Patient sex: F
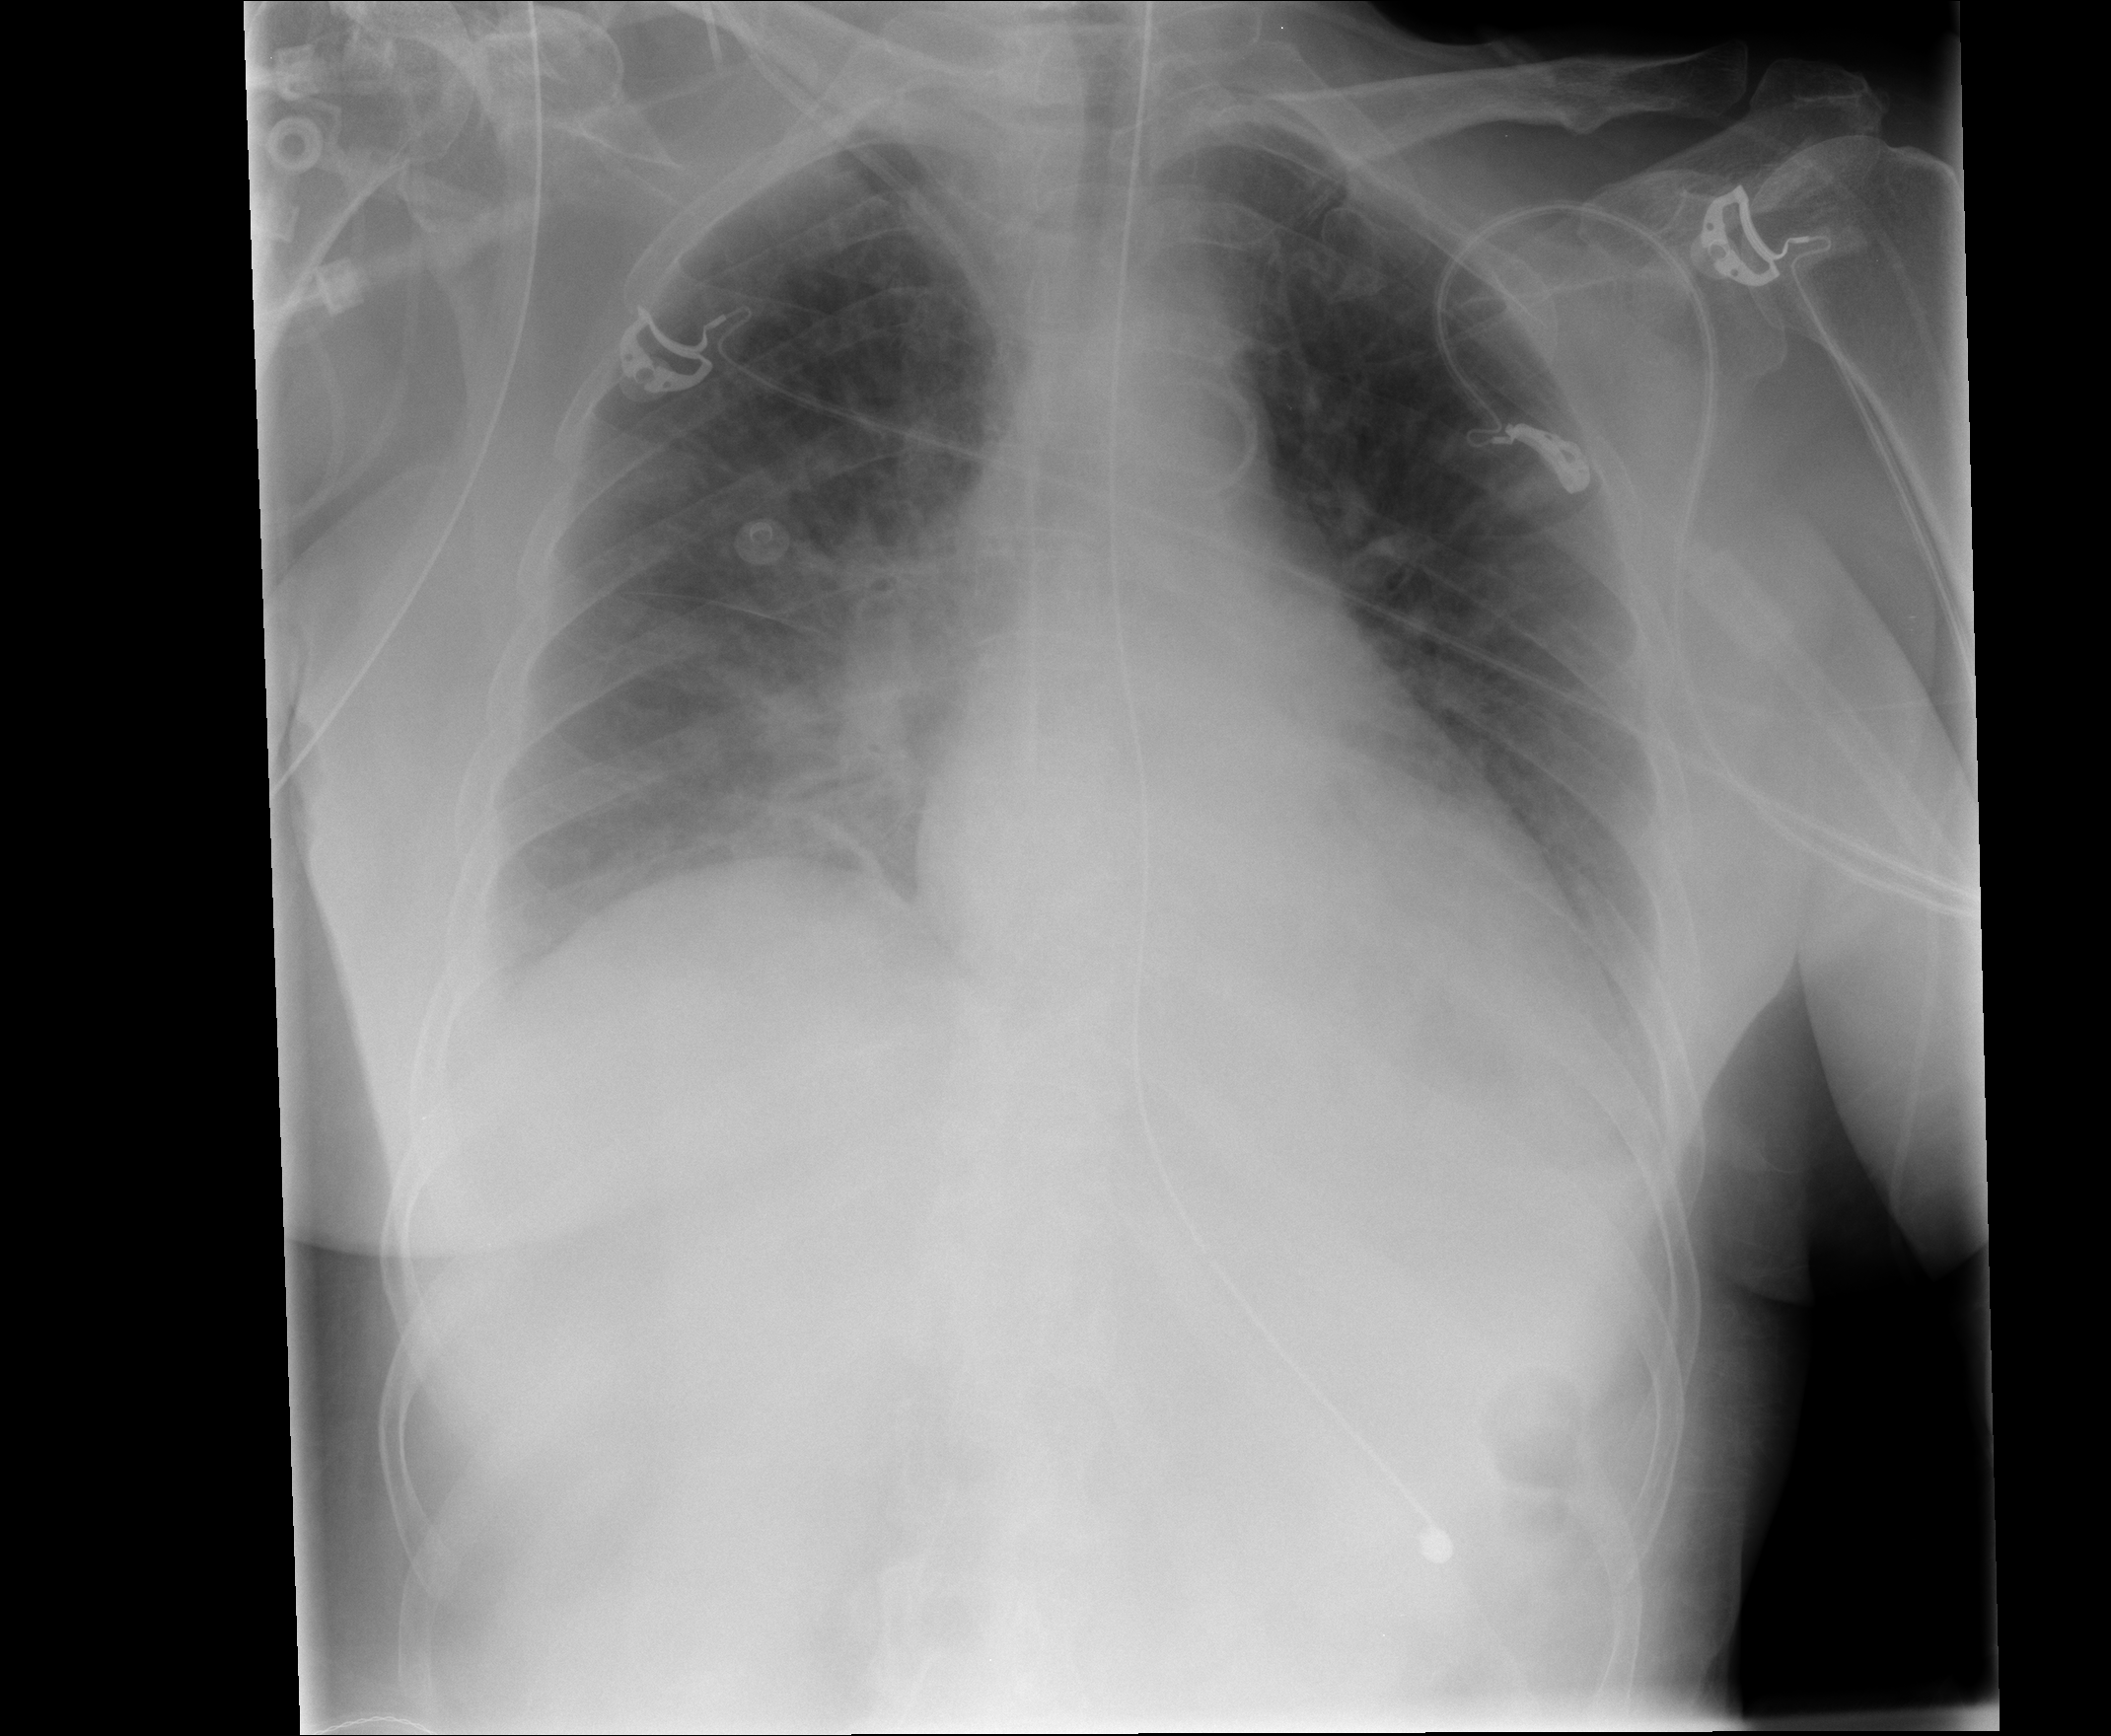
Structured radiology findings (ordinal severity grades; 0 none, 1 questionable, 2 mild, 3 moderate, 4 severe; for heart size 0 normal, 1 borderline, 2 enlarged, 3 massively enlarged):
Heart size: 2
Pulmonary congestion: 2
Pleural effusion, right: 2
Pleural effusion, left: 2
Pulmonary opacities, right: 2
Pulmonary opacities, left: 0
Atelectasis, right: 3
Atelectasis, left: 2